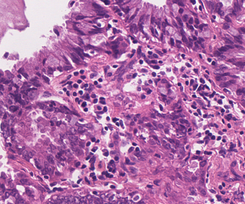
Tumor epithelial tissue: yes
Tumor-associated stroma tissue: yes
Normal tissue: no